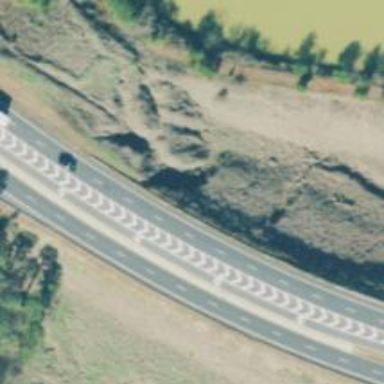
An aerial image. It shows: Expressway with asphalt surface and classified as primary highway.